Question: I've got some problems using spiderweb graphs from rCharts. Graph is not displaying as it should be. Any ideas ?
'''
library(shiny)
library(rCharts)
runApp(
list(ui = fluidPage(
tags$head(tags$script(src = "https://code.highcharts.com/highcharts.js"),
tags$script(src = "https://code.highcharts.com/highcharts-more.js"),
tags$script(src = "https://code.highcharts.com/modules/exporting.js"),
tags$script(src = "https://code.highcharts.com/modules/heatmap.js")
),
titlePanel(""),
tabsetPanel(
tabPanel("Highcharts Spiderweb",
showOutput("Spiderweb","highcharts"))
)
),
# server side
server = function(input, output){
output$Spiderweb <- renderChart2({
plot <- Highcharts$new()
table = data.frame(id = c("a1","g3","k5","y9","z11"),
value = c(252,345,421,189,236))
plot$chart(polar = TRUE, type = "line")
plot$xAxis(categories=table$id, tickmarkPlacement= 'on', lineWidth= 0)
plot$yAxis(gridLineInterpolation= 'polygon', lineWidth= 0, min= 0)
plot$series(data = toJSONArray2(table[,c("id","value")], json = F, names = F),
name = "Series", pointPlacement="on")
plot
})
}
)
)
'''

Thanks for helping :)
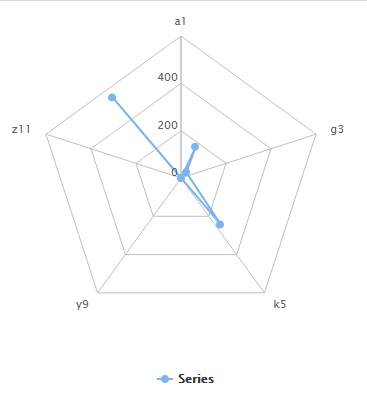
Answer: Try removing the tags$head, 'showOutput' will load them, right now the Highcharts libs are being loaded twice, and highcharts error 16 is raised.
Also, when you assign the series, you don't need the JSON array, 'data=table[,"value"]' works fine.
Here is the modified code:
'''
library(shiny)
library(rCharts)
runApp(
list(ui = fluidPage(
titlePanel(""),
tabsetPanel(
tabPanel("Highcharts Spiderweb",
showOutput("Spiderweb","highcharts"))
)
),
# server side
server = function(input, output){
output$Spiderweb <- renderChart2({
plot <- Highcharts$new()
table = data.frame(id = c("a1","g3","k5","y9","z11"),
value = c(252,345,421,189,236))
plot$chart(polar = TRUE, type = "line")
plot$xAxis(categories=table$id, tickmarkPlacement= 'on', lineWidth= 0)
plot$yAxis(gridLineInterpolation= 'polygon', lineWidth= 0, min= 0)
plot$series(data = table[,"value"],
name = "Series", pointPlacement="on")
plot
})
}
)
)
'''
Gives this: